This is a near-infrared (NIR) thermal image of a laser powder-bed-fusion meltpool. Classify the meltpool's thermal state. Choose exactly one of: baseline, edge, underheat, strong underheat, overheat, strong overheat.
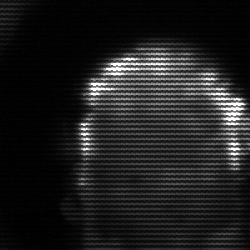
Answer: baseline